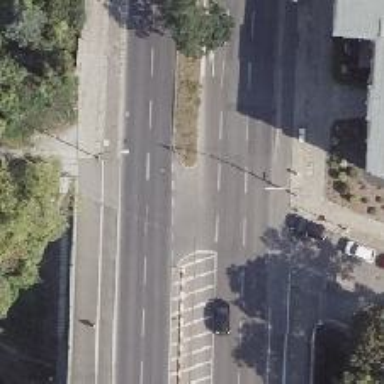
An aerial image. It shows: Secondary road with asphalt surface and cycle track on the right.